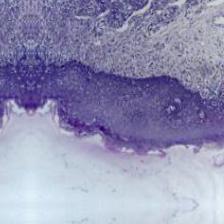
Diagnosis: Normal